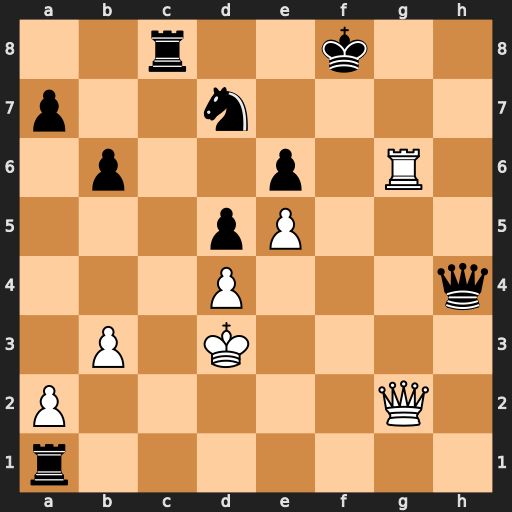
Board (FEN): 2r2k2/p2n4/1p2p1R1/3pP3/3P3q/1P1K4/P5Q1/r7
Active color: w
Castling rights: -
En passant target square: -
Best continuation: Rg8+ Ke7 Qg7#